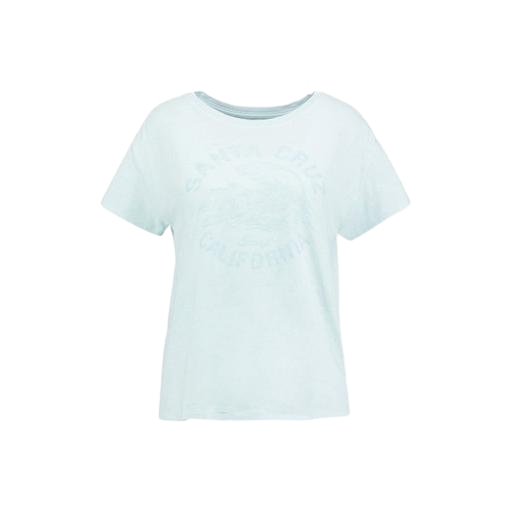
blue plus size printed t-shirt only macy, blue california graphic tee, blue t-shirt only macy, white background